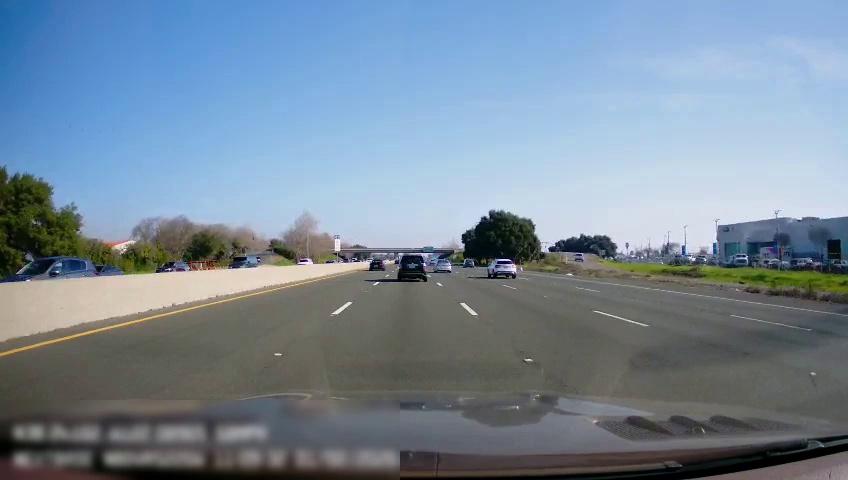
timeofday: Day
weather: Sunny
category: Drivable Space
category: Drivable Space
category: Vehicles | Car
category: Vehicles | SUV
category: Vehicles | Car
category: Vehicles | SUV
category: Vehicles | Car
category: Vehicles | Car
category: Vehicles | SUV
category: Vehicles | SUV
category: Vehicles | Car
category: Vehicles | SUV
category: Lanes | Alternate Lane
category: Lanes | Current Lane
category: Lanes | Current Lane
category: Lanes | Alternate Lane
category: Lanes | Alternate Lane
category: Lanes | Alternate Lane
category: Traffic | Signs
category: Traffic | Signs